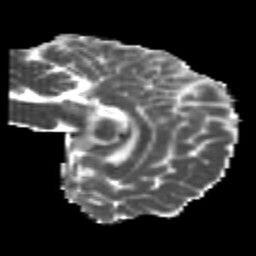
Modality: MD
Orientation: sagittal
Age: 23
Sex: male
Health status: healthy
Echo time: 0.074 s